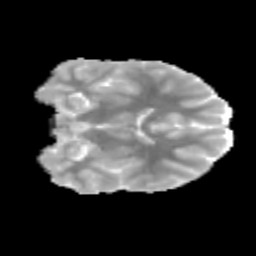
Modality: MD
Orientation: coronal
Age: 10
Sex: male
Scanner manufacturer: siemens
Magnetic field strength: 3 T
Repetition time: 3.8 s
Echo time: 0.07 s